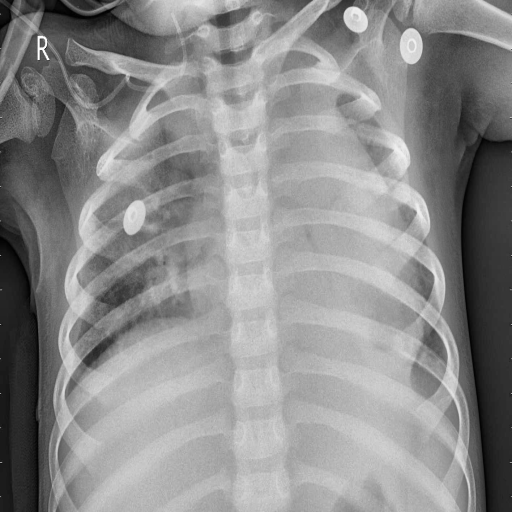
Finding: PNEUMONIA